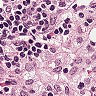
Metastatic tissue present: no